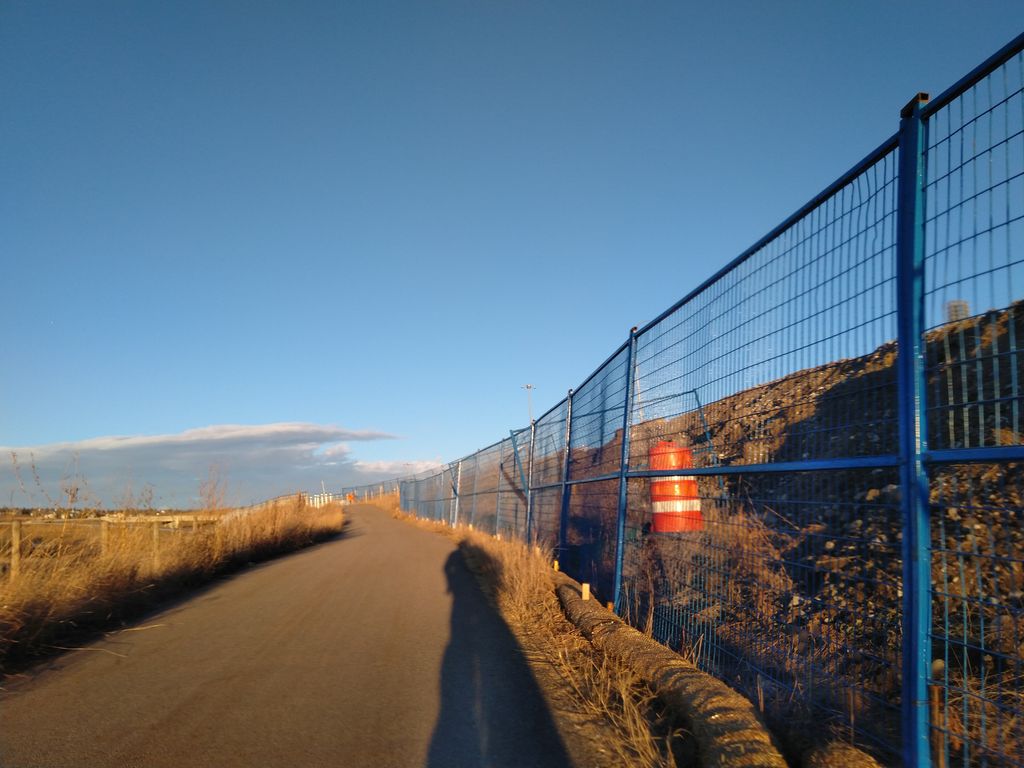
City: calgary